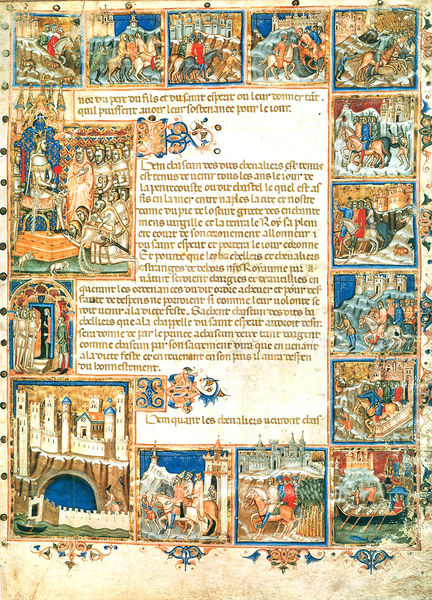
Titel: Die Statuten vom Orden des Heiligen Geistes des Ludwig von Tarent. Paris, Bibliothèque Nationale de France, MS. FR. 4274
Künstler: Christoforo Orimina
Institution: Paris, Bibliothèque Nationale
Schlagwörter: blau, wasser, fluss, grün, stadt, braun, männer, weiss, rot, malerei, bibel, rahmen, brücke, gold, gotik, boot, boote, pferd, reiter, ruder, turm, farbig, schiff, schiffe, schrift, bilder, rand, französisch, könig, thron, ruderer, rudern, tor, buch, burg, seite, illustration, text, initiale, gebetsbuch, mittelalter, romanik, zeilen, szenen, sohn, ruderschiff, buchmalerei, illustrationen, inkunabel, psalter, leidensgeschichte, illumination, buchkunst, vas, wasaser, blölau, szeneng, 13. jahrundert